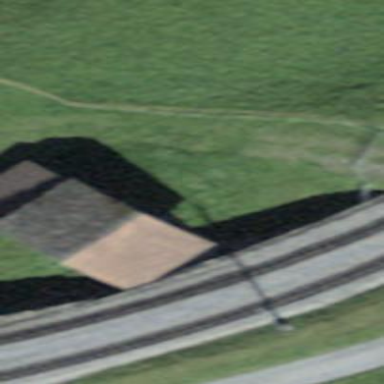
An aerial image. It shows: Rural barn.